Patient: sex F, age 72
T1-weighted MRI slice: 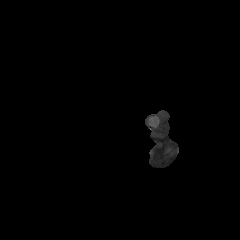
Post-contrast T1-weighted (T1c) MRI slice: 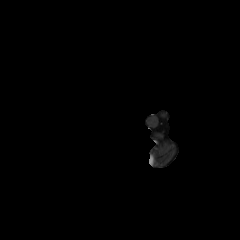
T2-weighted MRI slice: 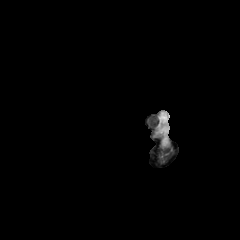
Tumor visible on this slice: no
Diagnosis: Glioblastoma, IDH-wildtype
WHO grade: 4